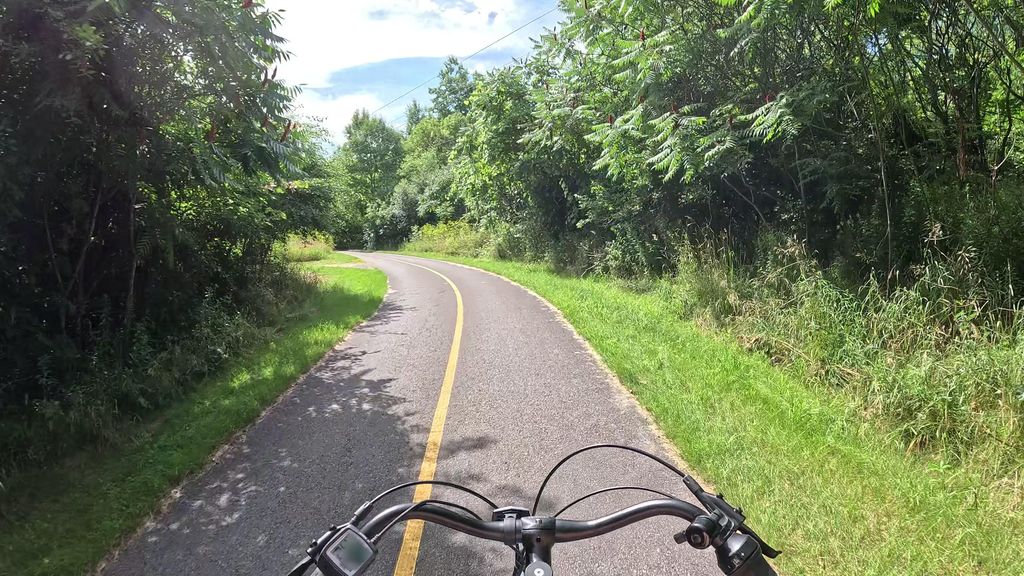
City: ottawa-gatineau